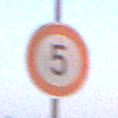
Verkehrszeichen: Geschwindigkeit5
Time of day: SunriseSunset
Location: Outdoor (Urban)
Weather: Clear
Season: NotSpecified
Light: Natural